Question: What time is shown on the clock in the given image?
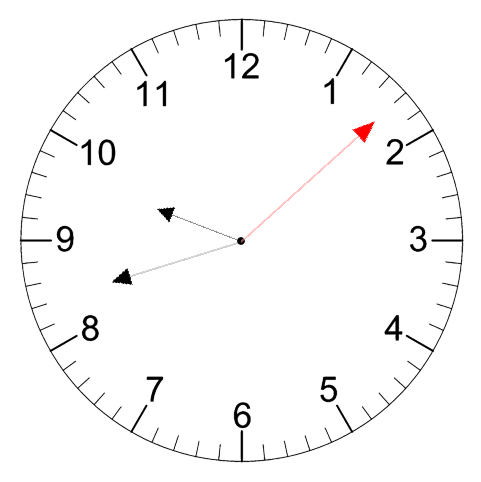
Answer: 09:42:08